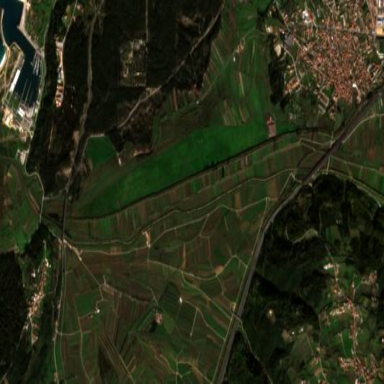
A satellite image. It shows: Picturesque farmland scene.